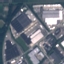
Land use / land cover: Industrial